Chest X-ray:
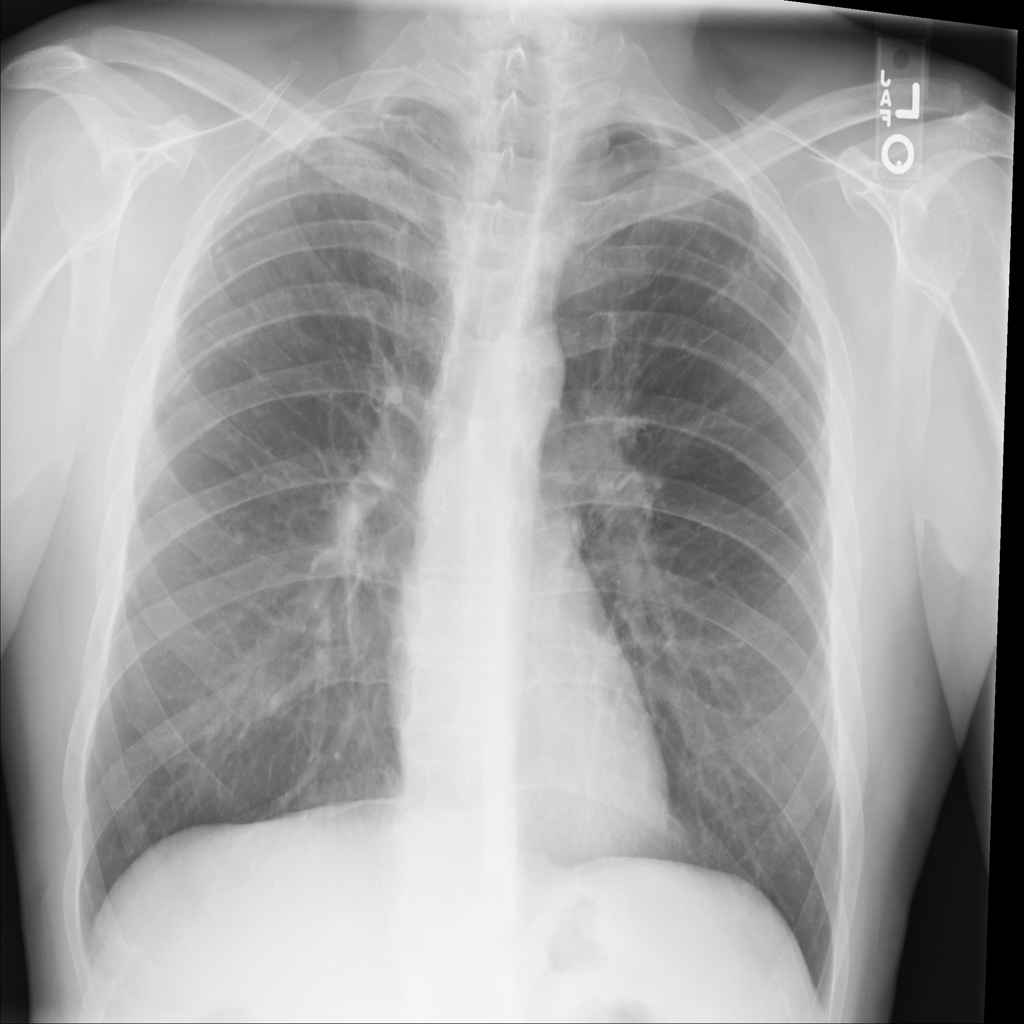
Findings: Fibrosis, Pleural Thickening
No abnormal finding: no